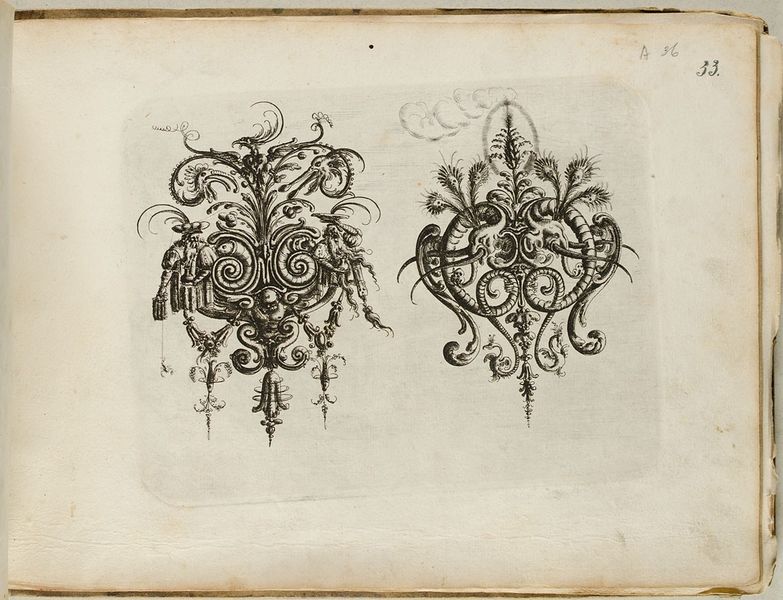
Titel: Zwei groteske Ornamente aus Knorpelwerk, Blatt aus dem 'Neuw Grotteßken Buch'
Künstler: Christoph Jamnitzer
Standort: Hamburg
Institution: Museum für Kunst und Gewerbe Hamburg
Schlagwörter: blumen, schmuck, schwarz, ornament, vögel, blatt, brosche, papier, grafik, graphik, floral, ornamente, exotisch, fotografie, photographie, spange, schnalle, druck, druckgraphik, druckgrafik, radierung, verziert, kunstgewerbe, wappen, kunsthandwerk, fische, groteske, federzeichnung, rocaille, goldschmiedearbeit, gerippt, juwelen, knorpelwerk, reproduktionen, a, industriedesign, 33, druckerzeugnisse, ornamete, ornamentstich, vorlageblätter, a96